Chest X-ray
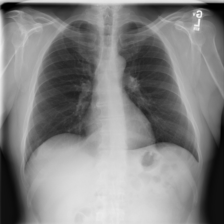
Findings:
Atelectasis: negative
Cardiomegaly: negative
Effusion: negative
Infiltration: negative
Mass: negative
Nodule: negative
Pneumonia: negative
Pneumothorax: negative
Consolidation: negative
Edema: negative
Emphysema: negative
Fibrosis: negative
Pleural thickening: negative
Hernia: negative